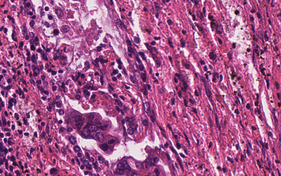
Tumor epithelial tissue: yes
Tumor-associated stroma tissue: yes
Normal tissue: no